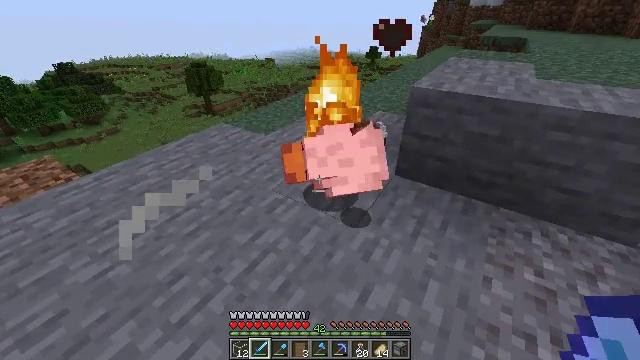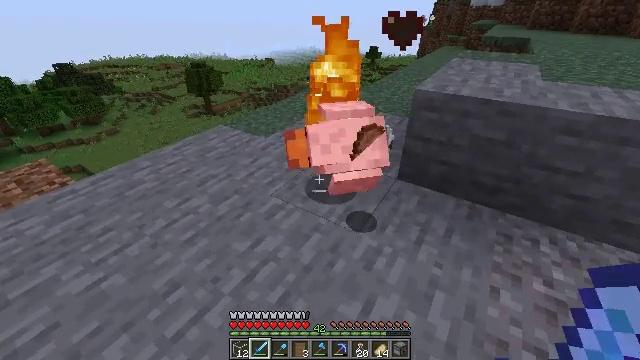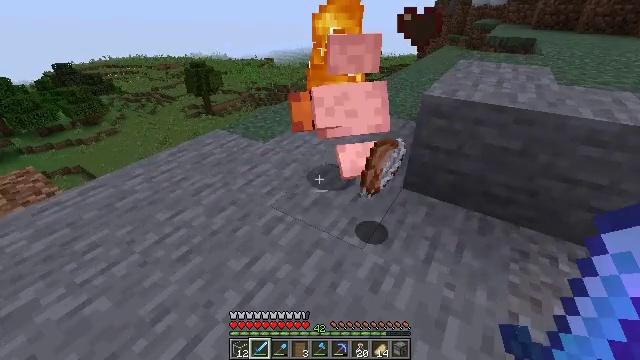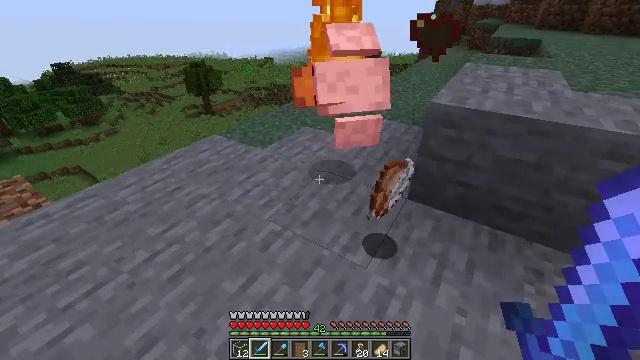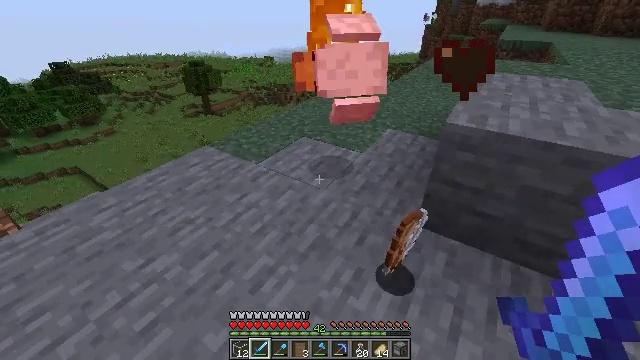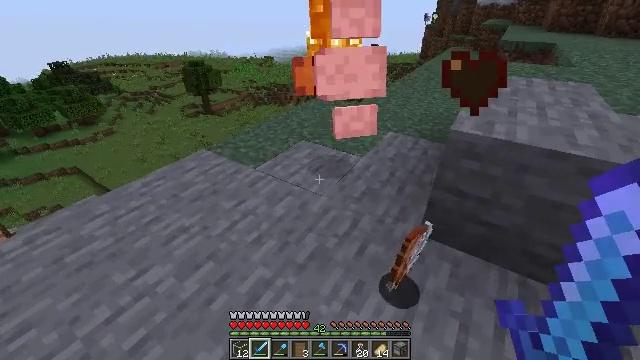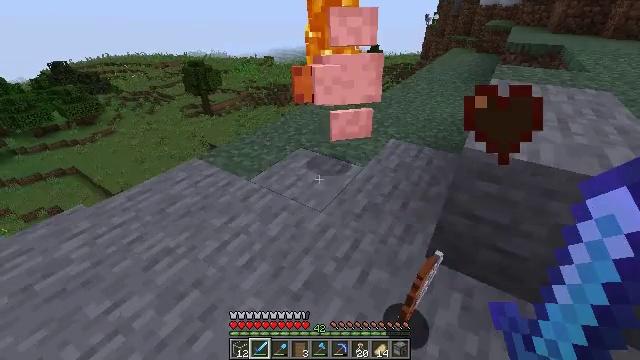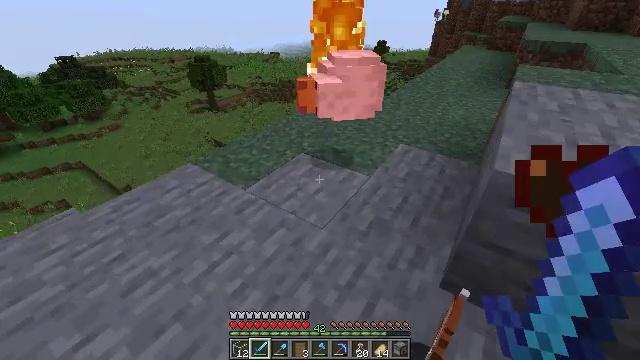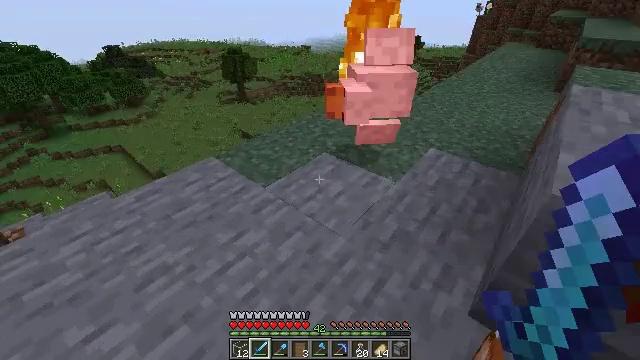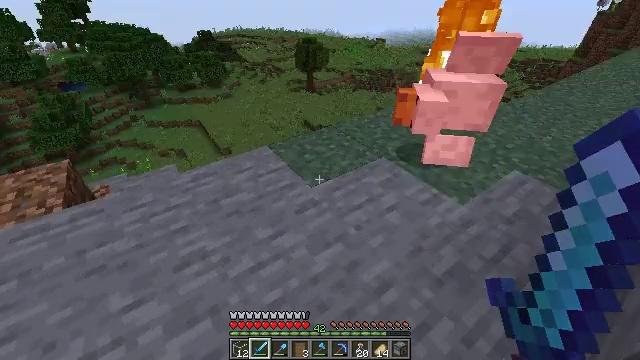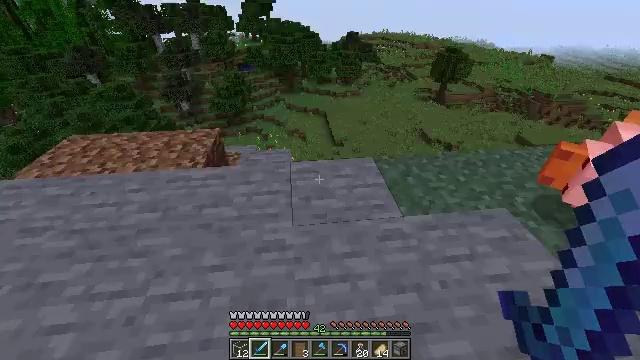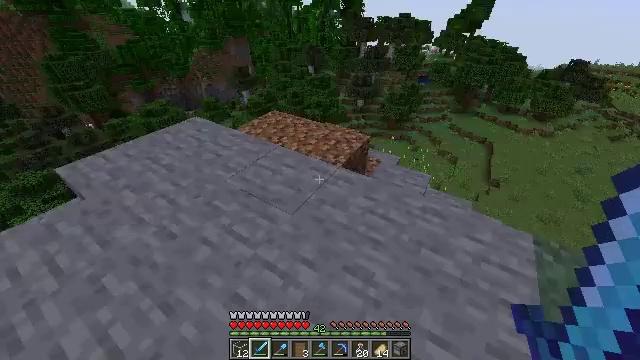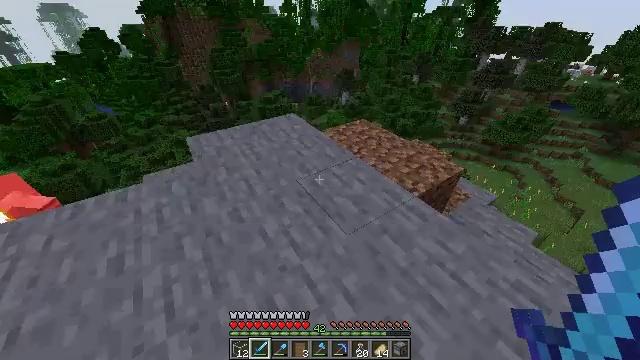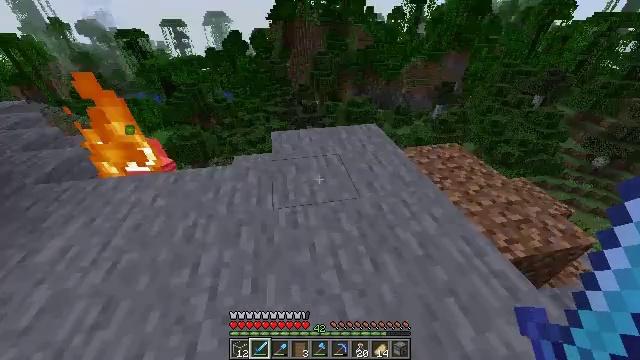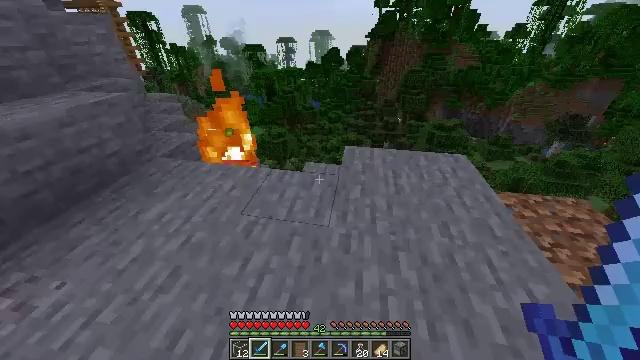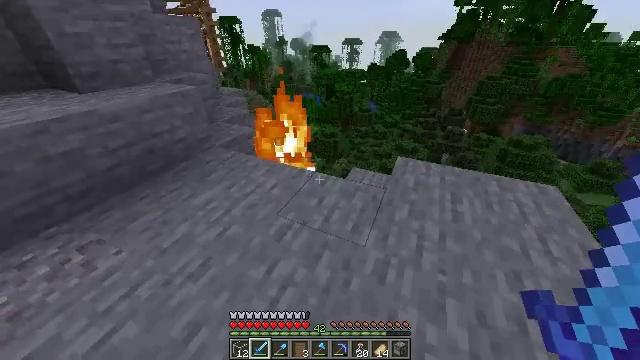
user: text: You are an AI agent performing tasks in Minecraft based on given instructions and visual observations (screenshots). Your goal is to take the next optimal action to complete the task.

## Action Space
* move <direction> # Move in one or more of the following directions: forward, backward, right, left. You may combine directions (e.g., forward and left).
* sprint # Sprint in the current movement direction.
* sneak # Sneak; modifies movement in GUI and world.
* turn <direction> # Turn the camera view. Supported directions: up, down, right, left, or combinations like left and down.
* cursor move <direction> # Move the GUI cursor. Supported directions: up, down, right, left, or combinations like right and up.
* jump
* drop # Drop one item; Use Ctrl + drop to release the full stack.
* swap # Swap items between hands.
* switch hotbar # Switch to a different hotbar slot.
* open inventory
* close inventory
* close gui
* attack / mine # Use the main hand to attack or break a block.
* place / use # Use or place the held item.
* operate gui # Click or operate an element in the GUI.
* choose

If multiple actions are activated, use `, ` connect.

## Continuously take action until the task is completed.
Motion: motion action
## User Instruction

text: Kill the chicken.
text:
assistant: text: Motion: move forward
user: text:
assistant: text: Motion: move forward
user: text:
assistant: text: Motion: move forward
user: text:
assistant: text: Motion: move forward
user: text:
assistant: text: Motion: move forward
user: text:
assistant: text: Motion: move forward
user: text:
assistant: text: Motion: move forward, turn left
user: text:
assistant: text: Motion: move forward, turn left and down
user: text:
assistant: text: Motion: move forward, sprint, turn left and down
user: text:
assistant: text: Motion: move forward, sprint, turn left
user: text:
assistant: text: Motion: move forward, sprint, turn left
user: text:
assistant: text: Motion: move forward, sprint, turn left
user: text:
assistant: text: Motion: move forward, turn left
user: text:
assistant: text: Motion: move forward, turn left and up
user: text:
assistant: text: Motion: move forward, sprint, turn left
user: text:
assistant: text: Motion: move forward, sprint, turn left
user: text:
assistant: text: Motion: move forward, sprint
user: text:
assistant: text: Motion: move forward, sprint
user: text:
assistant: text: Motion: move forward
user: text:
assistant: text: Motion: move forward
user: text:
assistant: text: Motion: move forward, sprint, turn down
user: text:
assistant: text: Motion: move forward, sprint, turn down
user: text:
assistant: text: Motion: move forward, sprint, turn down
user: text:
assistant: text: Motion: move forward, turn left and down
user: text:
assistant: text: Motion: move forward, turn left and down
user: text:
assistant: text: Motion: move forward, turn left and down
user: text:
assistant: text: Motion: move forward, turn left and down
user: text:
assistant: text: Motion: turn left and down
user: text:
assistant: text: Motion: turn left and down
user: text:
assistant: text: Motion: turn down